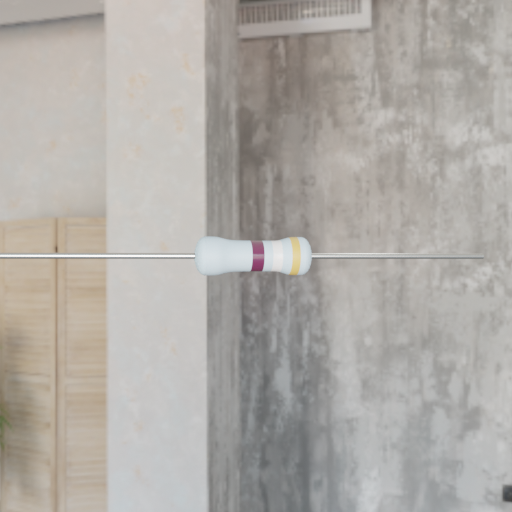
Resistor colour bands (in order): brown, white, gold